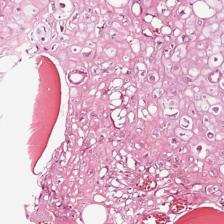
Label: Viable